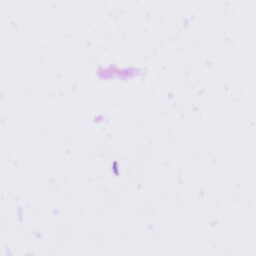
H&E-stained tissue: Tonsil